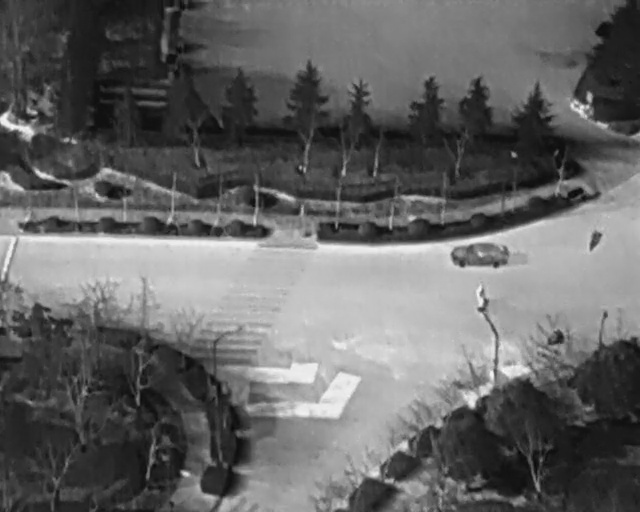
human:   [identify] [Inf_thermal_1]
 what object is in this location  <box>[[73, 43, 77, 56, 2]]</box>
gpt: <ref>1 medium car at the right</ref>